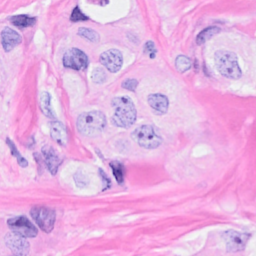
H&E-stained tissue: Breast